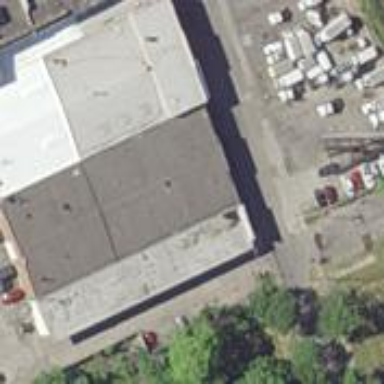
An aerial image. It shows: Industrial building.